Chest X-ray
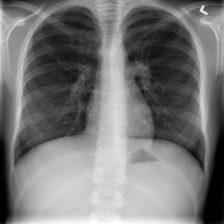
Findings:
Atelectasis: negative
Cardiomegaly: negative
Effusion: negative
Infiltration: positive
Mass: negative
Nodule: negative
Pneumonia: negative
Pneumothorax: negative
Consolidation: negative
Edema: negative
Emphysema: negative
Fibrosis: negative
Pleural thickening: negative
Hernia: negative